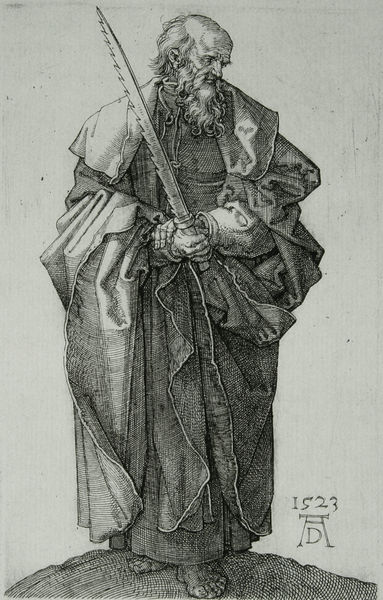
Titel: Der Apostel Simon
Künstler: Albrecht Dürer
Standort: viele Standorte
Institution: Seriendruck
Schlagwörter: berg, dunkel, feder, fuß, hand, himmel, körper, mann, schatten, umhang, weiß, grau, hell, licht, mund, nase, ohr, schwarz, stirn, zeichnung, blick, gürtel, rasen, schal, tuch, alt, bart, jacke, arm, arme, augen, bibel, falten, mensch, stehen, stein, vollbart, bildnis, hals, hände, porträt, erde, hügel, boden, figur, gewand, kostüm, kutte, mantel, stehend, stoff, stoffe, person, locke, locken, ohren, renaissance, stock, füße, holzschnitt, papier, alter mann, haltung, stab, fels, gebirge, gipfel, grafik, graphik, linien, weis, falte, glatze, zahlen, streifen, faltenwurf, ad, jahreszahl, striche, gestalt, barfuss, alter, greis, moses, linie, kontur, druck, hochdruck, radierung, stich, schwarzweiß, schwert, säbel, konturen, strich, waffe, halbglatze, buchdruck, jahr, zacken, halbprofil, zahl, mönch, heiliger, märtyrer, dürer, nummern, kupferstich, erzengel, petrus, prophet, nummer, kaputze, kapuze, blaupause, markus, ätzradierung, tiefdruck, albrecht, albrecht dürer, apostel, abraham, aaron, evangelist, lukas, umhanf, matthäus, gewna, schwerrt, paulus, bard, alfred, brückenheiliger, dürer albrecht, jolzschnitt, barte, 1523, partholomus, dgewand